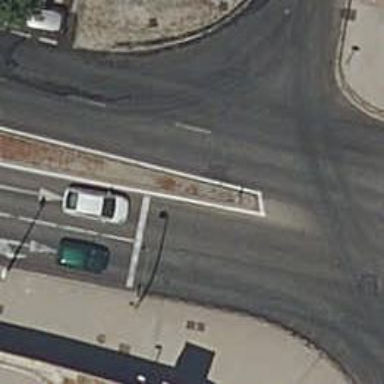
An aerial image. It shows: Road with traffic signals.